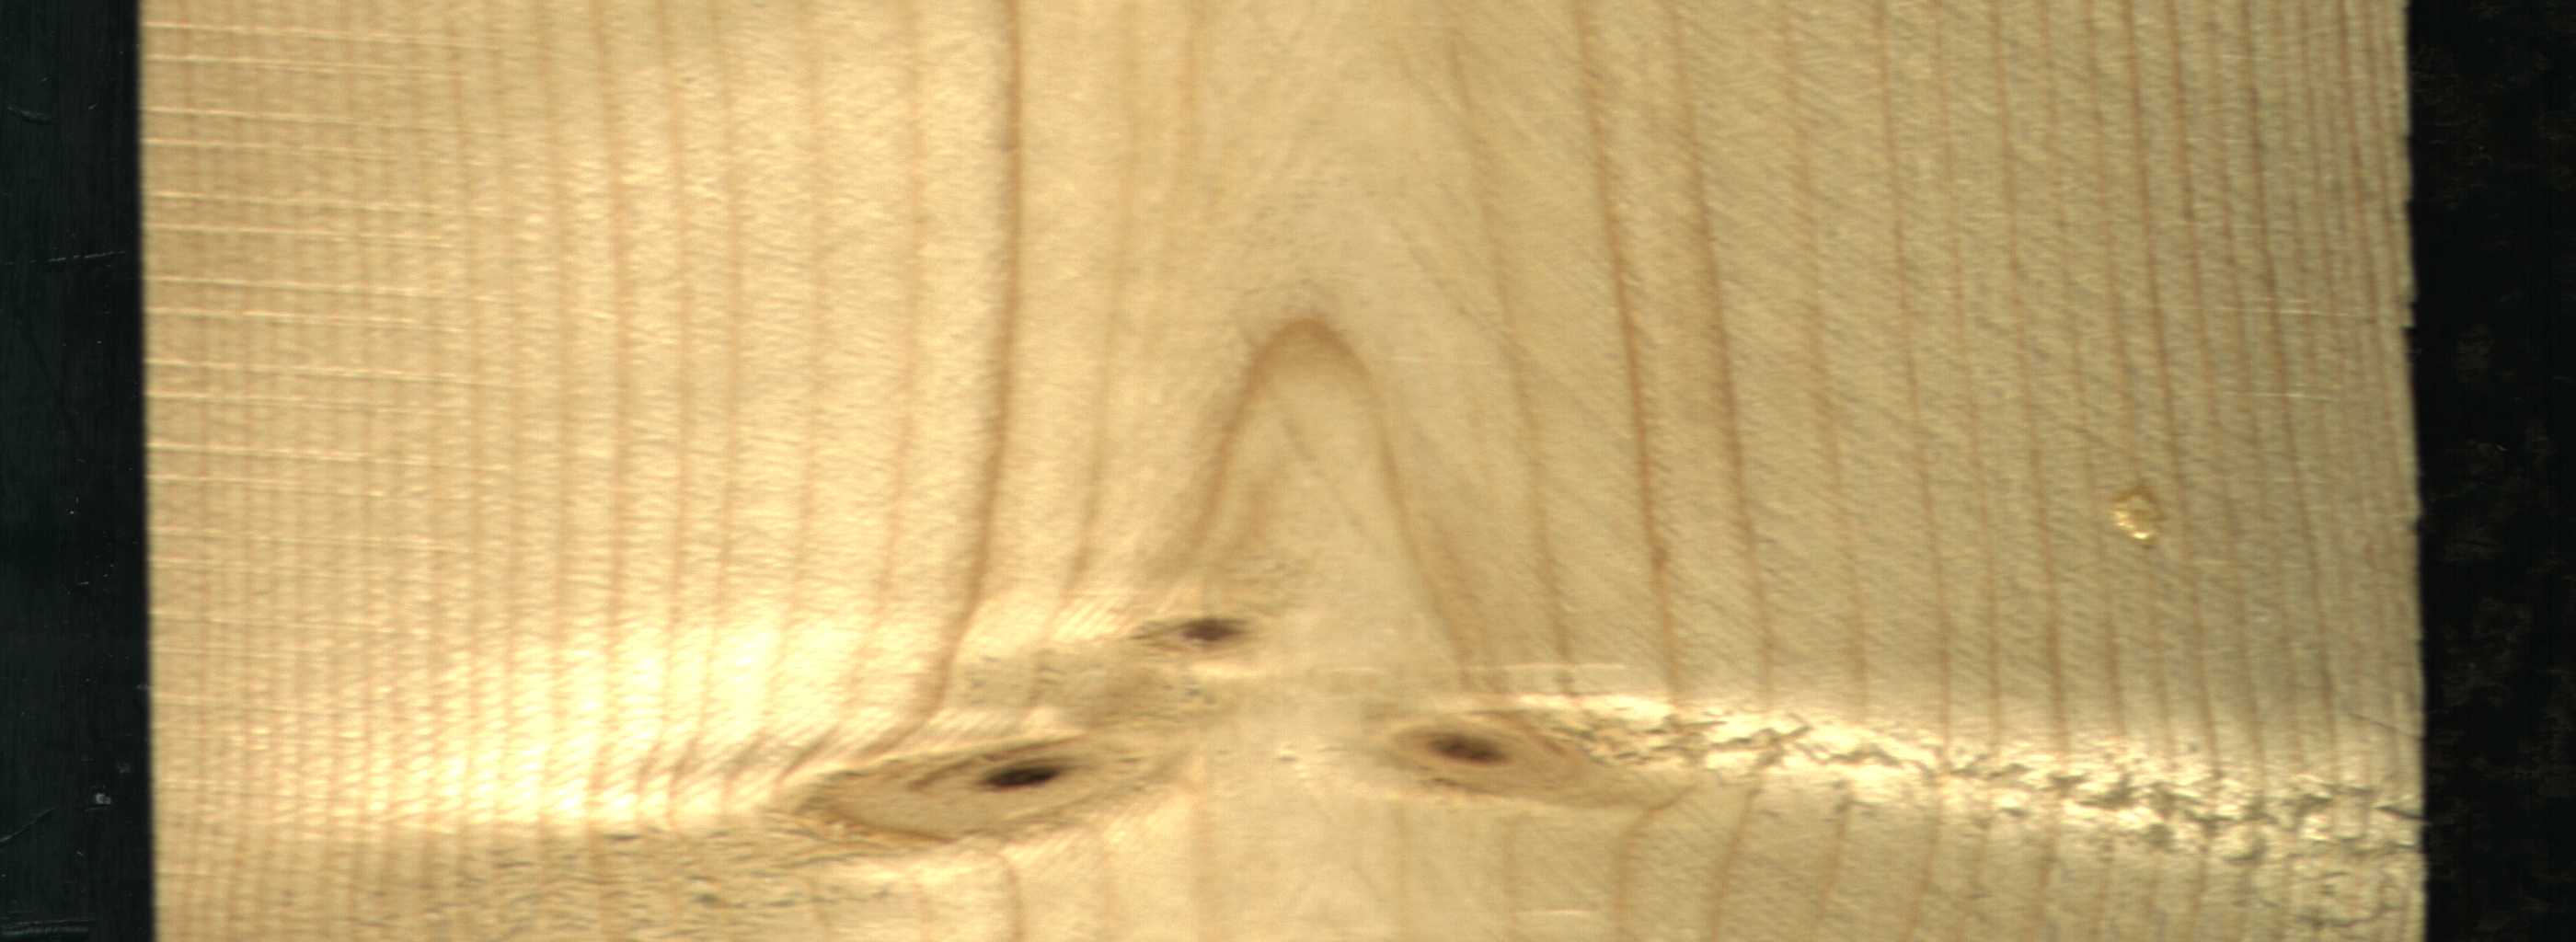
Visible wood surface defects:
resin
Dead_Knot
Live_Knot
Live_Knot